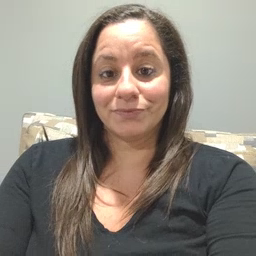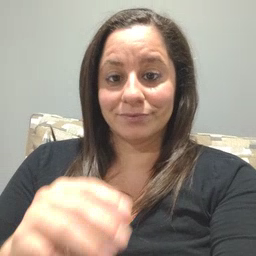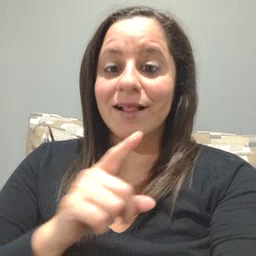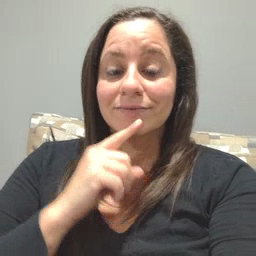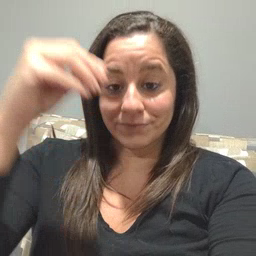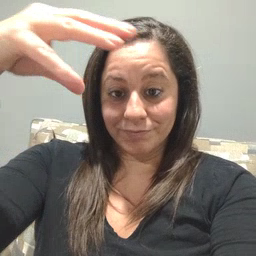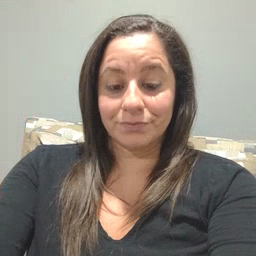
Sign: lamp